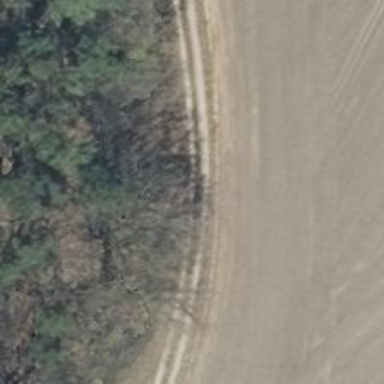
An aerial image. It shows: Sandy track road.